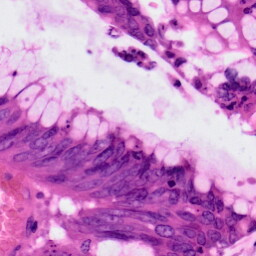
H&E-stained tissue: Colon